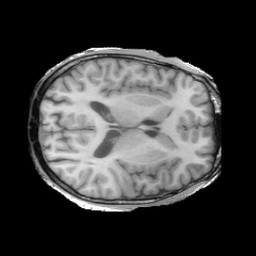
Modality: T1w
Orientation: axial
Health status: ill
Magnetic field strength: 3 T